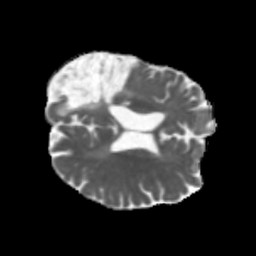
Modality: MD
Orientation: axial
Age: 58
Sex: male
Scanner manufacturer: siemens
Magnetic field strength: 3 T
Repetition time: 5.47 s
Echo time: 0.0854 s